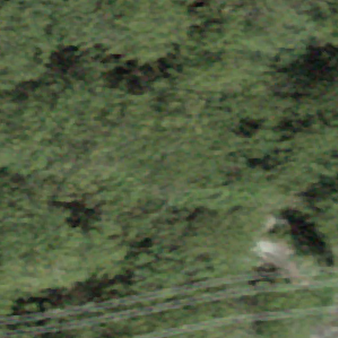
Label: other